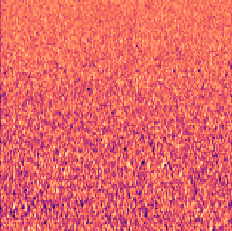
Sound class: Fire crackling